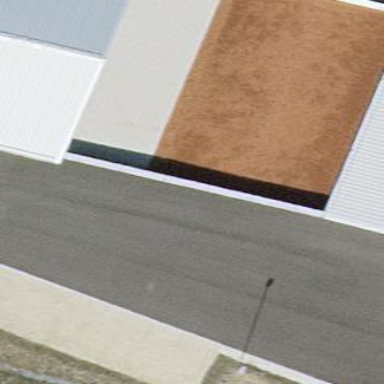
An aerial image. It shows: View of roof of building.